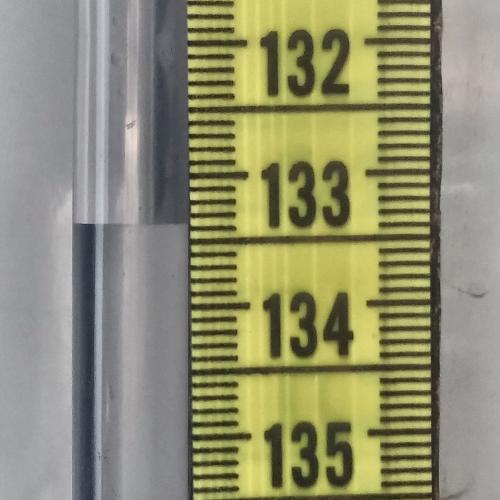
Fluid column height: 133.4 cm